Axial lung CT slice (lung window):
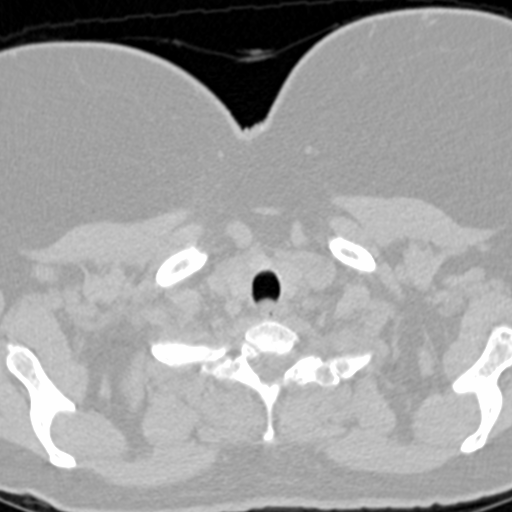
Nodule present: no